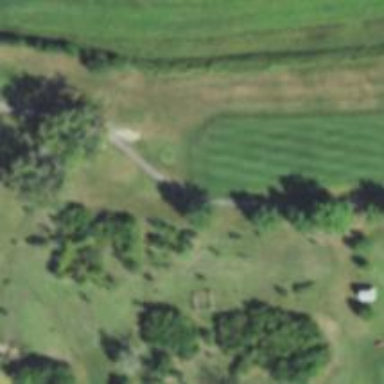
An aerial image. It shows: Path used for both walking and golf.